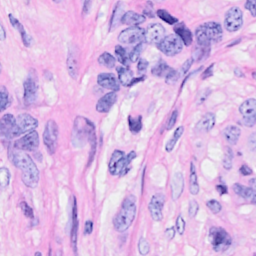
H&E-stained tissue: Breast